Question: I have Created an Edit window.
I want one string to be displayed in one line and the other string to be displayed on the other line, but the code I am executing only displays the second string. below is my code snippet:
'''
hWndEdit = CreateWindow("EDIT", // We are creating an Edit control
NULL, // Leave the control empty
WS_CHILD | WS_VISIBLE | WS_HSCROLL |
WS_VSCROLL | ES_LEFT | ES_MULTILINE |
ES_AUTOHSCROLL | ES_AUTOVSCROLL,
10, 10,1000, 1000,
hWnd,
0,
hInst,NULL);
SetWindowText(hWndEdit, TEXT("
First string
"));
SetWindowText(hWndEdit, TEXT("
Second string"));
'''

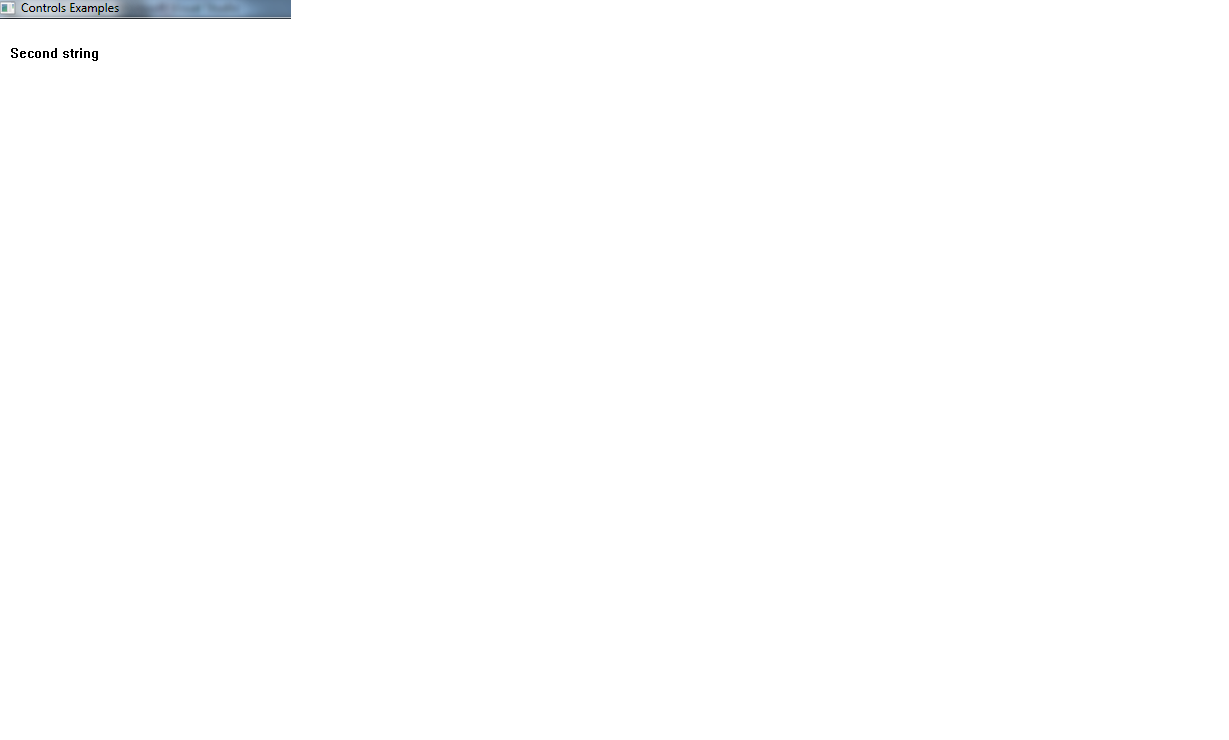
Answer: You are only seeing the last line because 'SetWindowText()' replaces the entire contents of the window in one go.
If you want to display both lines at one time, simply concatenate them together in a single call to 'SetWindowText()':
'''
SetWindowText(hWndEdit, TEXT("
First string
Second string"));
'''
On the other hand, if you want to insert them at different times, you have to use the 'EM_SETSEL' message to place the edit caret at the end of the window and then use the 'EM_REPLACESEL' message to insert text at the current caret position, as described in this article:
<URL>
For example:
'''
void AppendText(HWND hEditWnd, LPCTSTR Text)
{
int idx = GetWindowTextLength(hEditWnd);
SendMessage(hEditWnd, EM_SETSEL, (WPARAM)idx, (LPARAM)idx);
SendMessage(hEditWnd, EM_REPLACESEL, 0, (LPARAM)Text);
}
'''
.
'''
AppendText(hWndEdit, TEXT("
First string
"));
AppendText(hWndEdit, TEXT("
Second string"));
'''